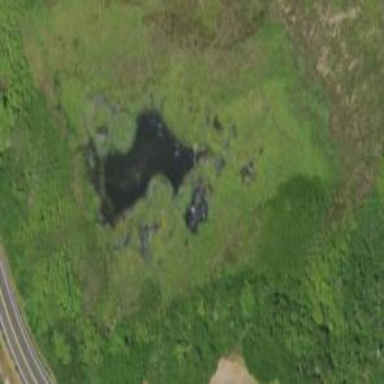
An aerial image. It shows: Marsh wetland.